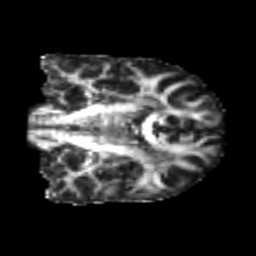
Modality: FA
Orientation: coronal
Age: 24
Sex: male
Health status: healthy
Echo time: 0.074 s